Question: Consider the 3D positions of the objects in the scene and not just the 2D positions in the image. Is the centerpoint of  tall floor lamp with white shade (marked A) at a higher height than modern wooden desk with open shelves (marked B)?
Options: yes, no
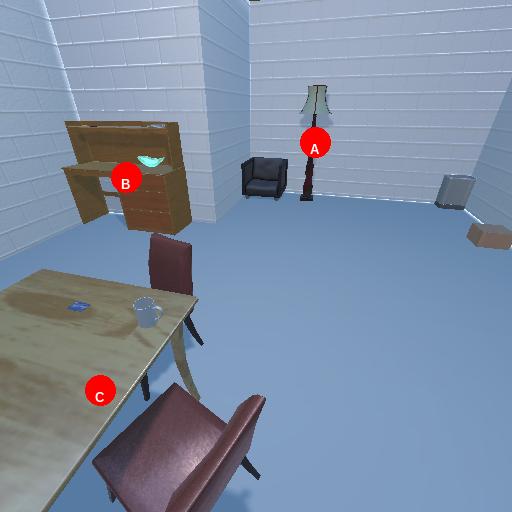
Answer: yes